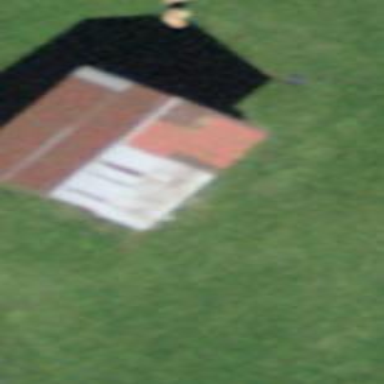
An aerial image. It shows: Rural barn.